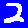
Digit: 2